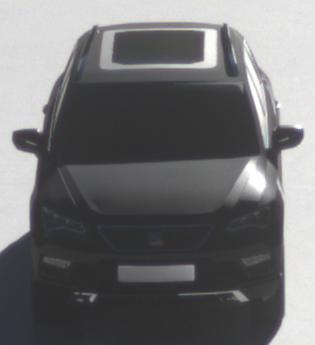
Make: SEAT
Model: Ateca 1.0 TSI Ecomotive
Detailed model: Ateca (5FP)
Model produced from: 2016/08
Model produced until: 2018/08
Doors: 5
Color: black
Road condition: wet road
Daytime: morning or afternoon
Contrast: high contrast